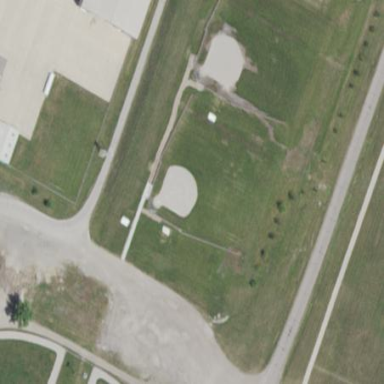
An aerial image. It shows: Baseball pitch for leisure land.